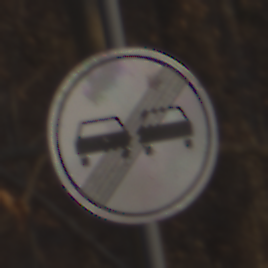
Verkehrszeichen: EndeUeberholverbot
Umgebung: Outdoor, Nature
Tageszeit: SunriseSunset
Wetter: Clear
Licht: Natural
Jahreszeit: Autumn
Kontrast: HighContrast